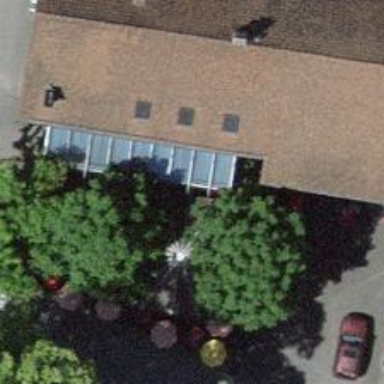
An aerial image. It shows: Restaurant.